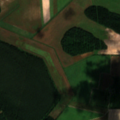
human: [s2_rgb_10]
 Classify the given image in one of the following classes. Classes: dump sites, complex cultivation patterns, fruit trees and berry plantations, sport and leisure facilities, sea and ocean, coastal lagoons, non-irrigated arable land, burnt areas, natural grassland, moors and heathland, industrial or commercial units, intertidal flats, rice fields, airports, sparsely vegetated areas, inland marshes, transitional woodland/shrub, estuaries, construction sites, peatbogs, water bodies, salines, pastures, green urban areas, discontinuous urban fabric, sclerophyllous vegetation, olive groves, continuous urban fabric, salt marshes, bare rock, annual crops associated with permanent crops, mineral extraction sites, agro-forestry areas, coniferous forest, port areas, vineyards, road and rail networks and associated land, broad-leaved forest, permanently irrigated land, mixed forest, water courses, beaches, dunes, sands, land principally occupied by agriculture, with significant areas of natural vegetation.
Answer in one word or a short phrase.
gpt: non-irrigated arable land, complex cultivation patterns, coniferous forest, mixed forest, transitional woodland/shrub, peatbogs